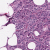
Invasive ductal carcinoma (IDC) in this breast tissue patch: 1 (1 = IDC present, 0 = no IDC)